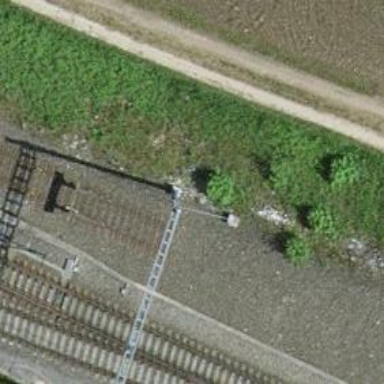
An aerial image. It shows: Railway buffer stop.